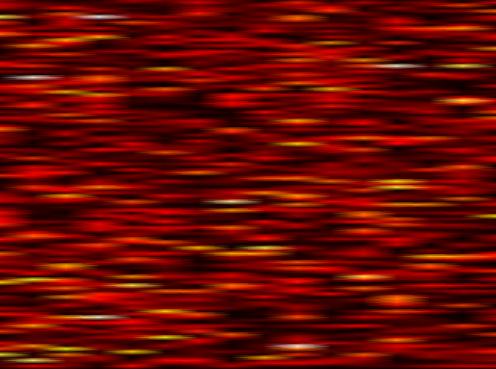
Label: FBMC